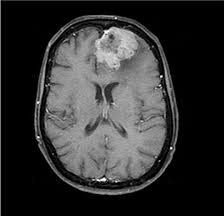
Label: meningioma